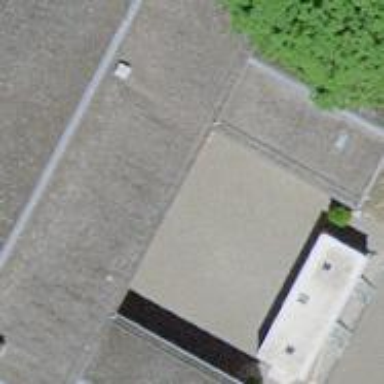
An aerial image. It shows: Farm auxiliary building.